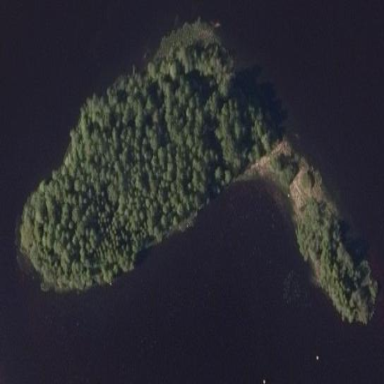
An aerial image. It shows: Island covered with woodland.